Question: I'm working on an app, that should detect wifi networks around the device. I want to detect if the "Scanning always available" is switch on or not, but I couldn't find how. I know that it's possible because Google Now, actually does:

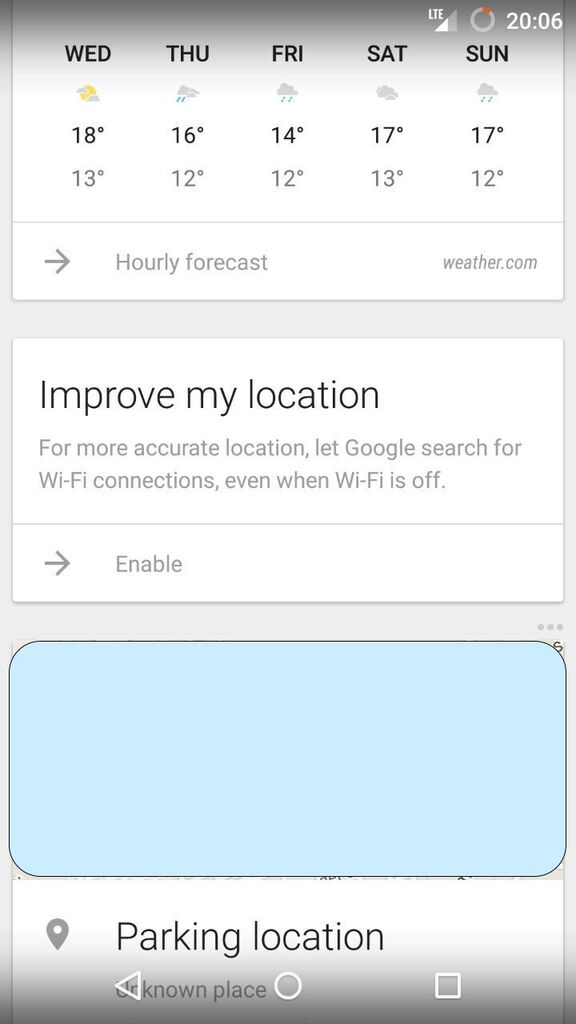
Answer: You can use the <URL>.
I just tested this on Android 4.4, and it works.
To query the state, and show the prompt if it's disabled, use this code (I put it in 'onCreate()'):
'''
WifiManager wifiManager = (WifiManager) getSystemService(Context.WIFI_SERVICE);
if (Build.VERSION.SDK_INT >= 18 ) {
if (wifiManager.isScanAlwaysAvailable()) {
Toast.makeText(this, "Scan always available is on", Toast.LENGTH_SHORT).show();
}
else{
startActivityForResult(new Intent(WifiManager.ACTION_REQUEST_SCAN_ALWAYS_AVAILABLE), 100);
}
}
else{
//Not supported
}
'''
Then, use this code to capture the decision that the user made in the prompt in the case that it was disabled:
'''
@Override
protected void onActivityResult (int requestCode, int resultCode, Intent data){
if (requestCode == 100) {
if (resultCode == RESULT_OK) {
Toast.makeText(this, "User enabled Scan always available", Toast.LENGTH_SHORT).show();
} else {
Toast.makeText(this, "User did not enable Scan always available", Toast.LENGTH_SHORT).show();
}
}
}
'''
Note that you will also need this permission in your AndroidManifest.xml:
'''
<uses-permission android:name="android.permission.ACCESS_WIFI_STATE" />
'''